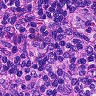
Metastatic tissue present: no